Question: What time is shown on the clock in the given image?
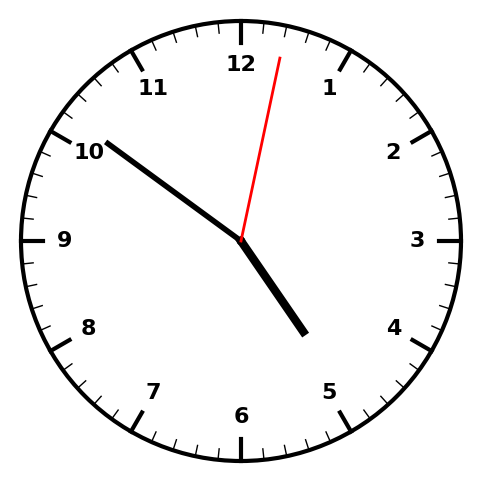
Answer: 04:51:02